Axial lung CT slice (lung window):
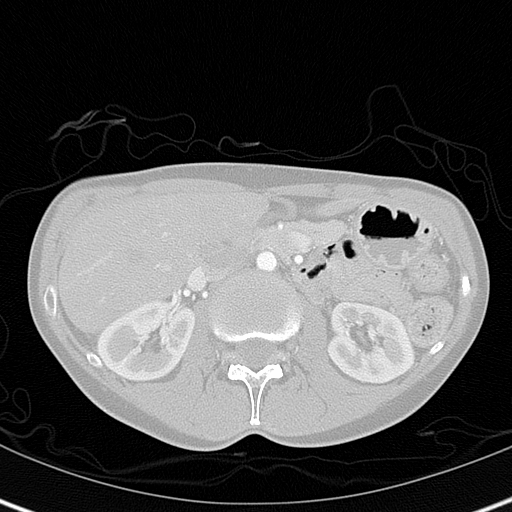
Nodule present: no